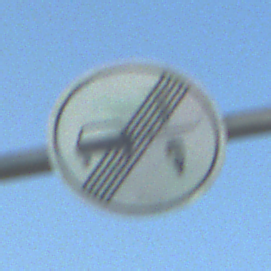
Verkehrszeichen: EndeVerbotUeberholenEinspurigeFahrzeuge
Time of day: MorningAfternoon
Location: Outdoor (Nature)
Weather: Clear
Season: NotSpecified
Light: Natural